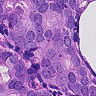
Metastatic tissue present: yes